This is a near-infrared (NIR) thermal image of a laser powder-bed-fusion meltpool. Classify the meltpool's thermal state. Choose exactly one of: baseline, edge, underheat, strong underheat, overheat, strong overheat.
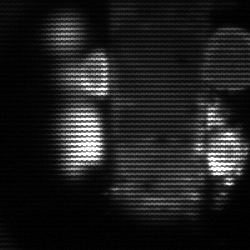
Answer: strong underheat